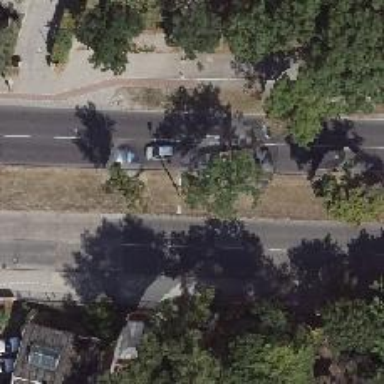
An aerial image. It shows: Beautiful avenue lined with deciduous broadleaved trees.